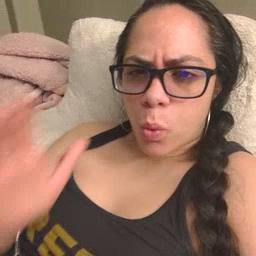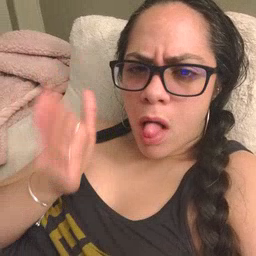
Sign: will